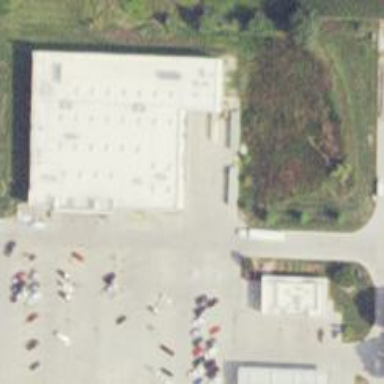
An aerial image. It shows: Supermarket located in building.